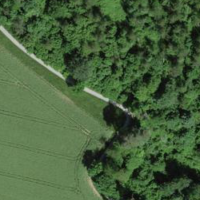
EUNIS habitat code: 43
Species observed at this site:
Agrostemma githago
Clinopodium vulgare